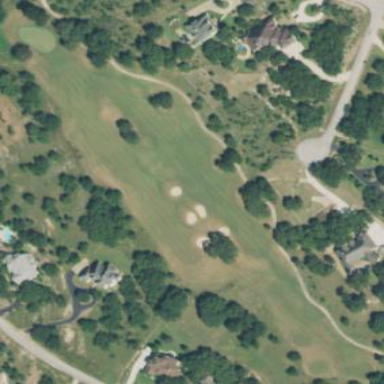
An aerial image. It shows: Rough area in golf course.